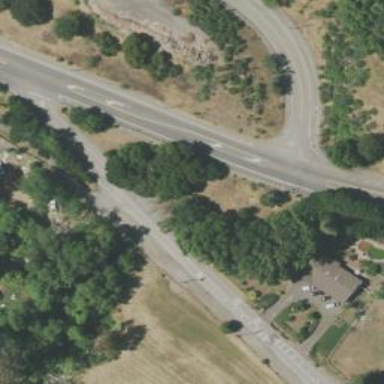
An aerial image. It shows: Secondary road.